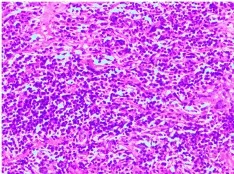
Histological findings. Hematoxylin and Eosin staining of paraffin-embedded sections. (B) Magnification x 100.
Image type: pathology (h&e)